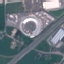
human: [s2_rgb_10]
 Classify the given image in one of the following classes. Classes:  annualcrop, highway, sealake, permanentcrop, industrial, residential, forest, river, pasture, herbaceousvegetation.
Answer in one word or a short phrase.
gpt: Highway